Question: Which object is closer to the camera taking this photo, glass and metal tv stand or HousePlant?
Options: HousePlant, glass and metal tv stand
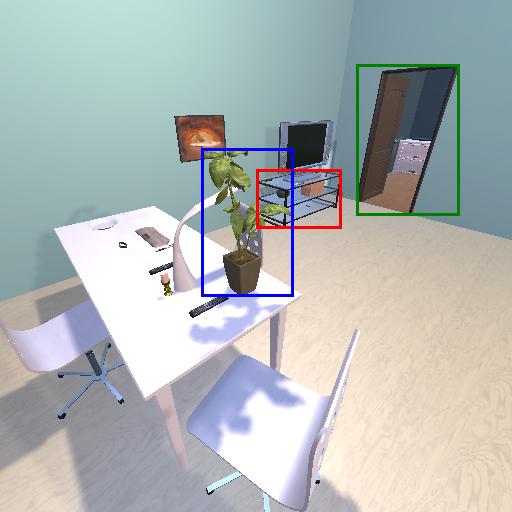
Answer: HousePlant